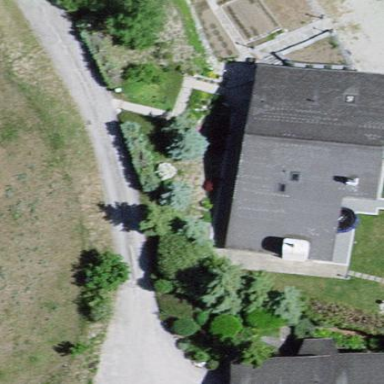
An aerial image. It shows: Residential building.